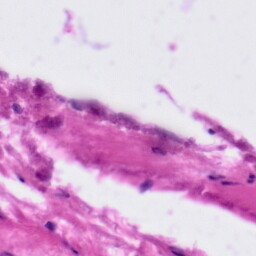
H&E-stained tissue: Tonsil